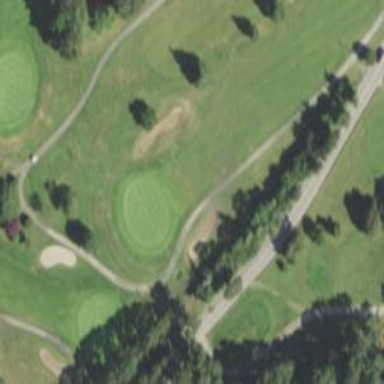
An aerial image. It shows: Golf hole.